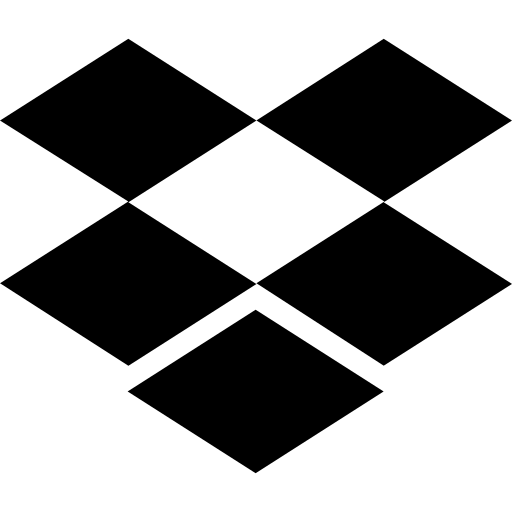
Tags: icon, FontAwesome, fa-icon, brand, dropbox